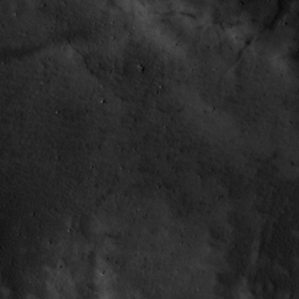
Label: non_frost